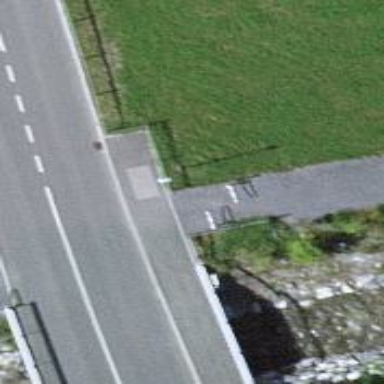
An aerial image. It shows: Cycle barrier.